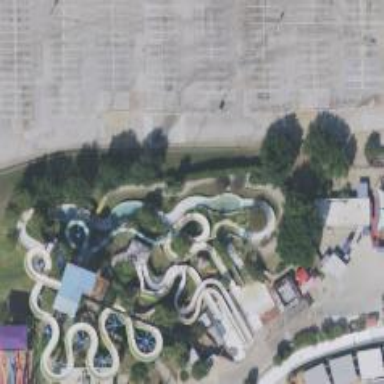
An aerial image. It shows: Water slide attraction.